Interaction volume radius: 5 \u00c5
Interaction volume height: 15 \u00c5
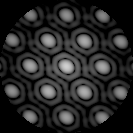
Disorder parameter: 0.02113